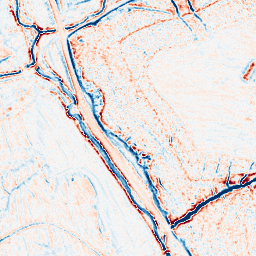
Category: edge_preserving
Decomposition family: bilateral
Decomposition parameters: d: 9
sigma_color: 75
sigma_space: 150
Upsampling method: regularized
Upsampling parameters: scale: 2
lambda_reg: 0.001
Upsampling scale: 2